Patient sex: F
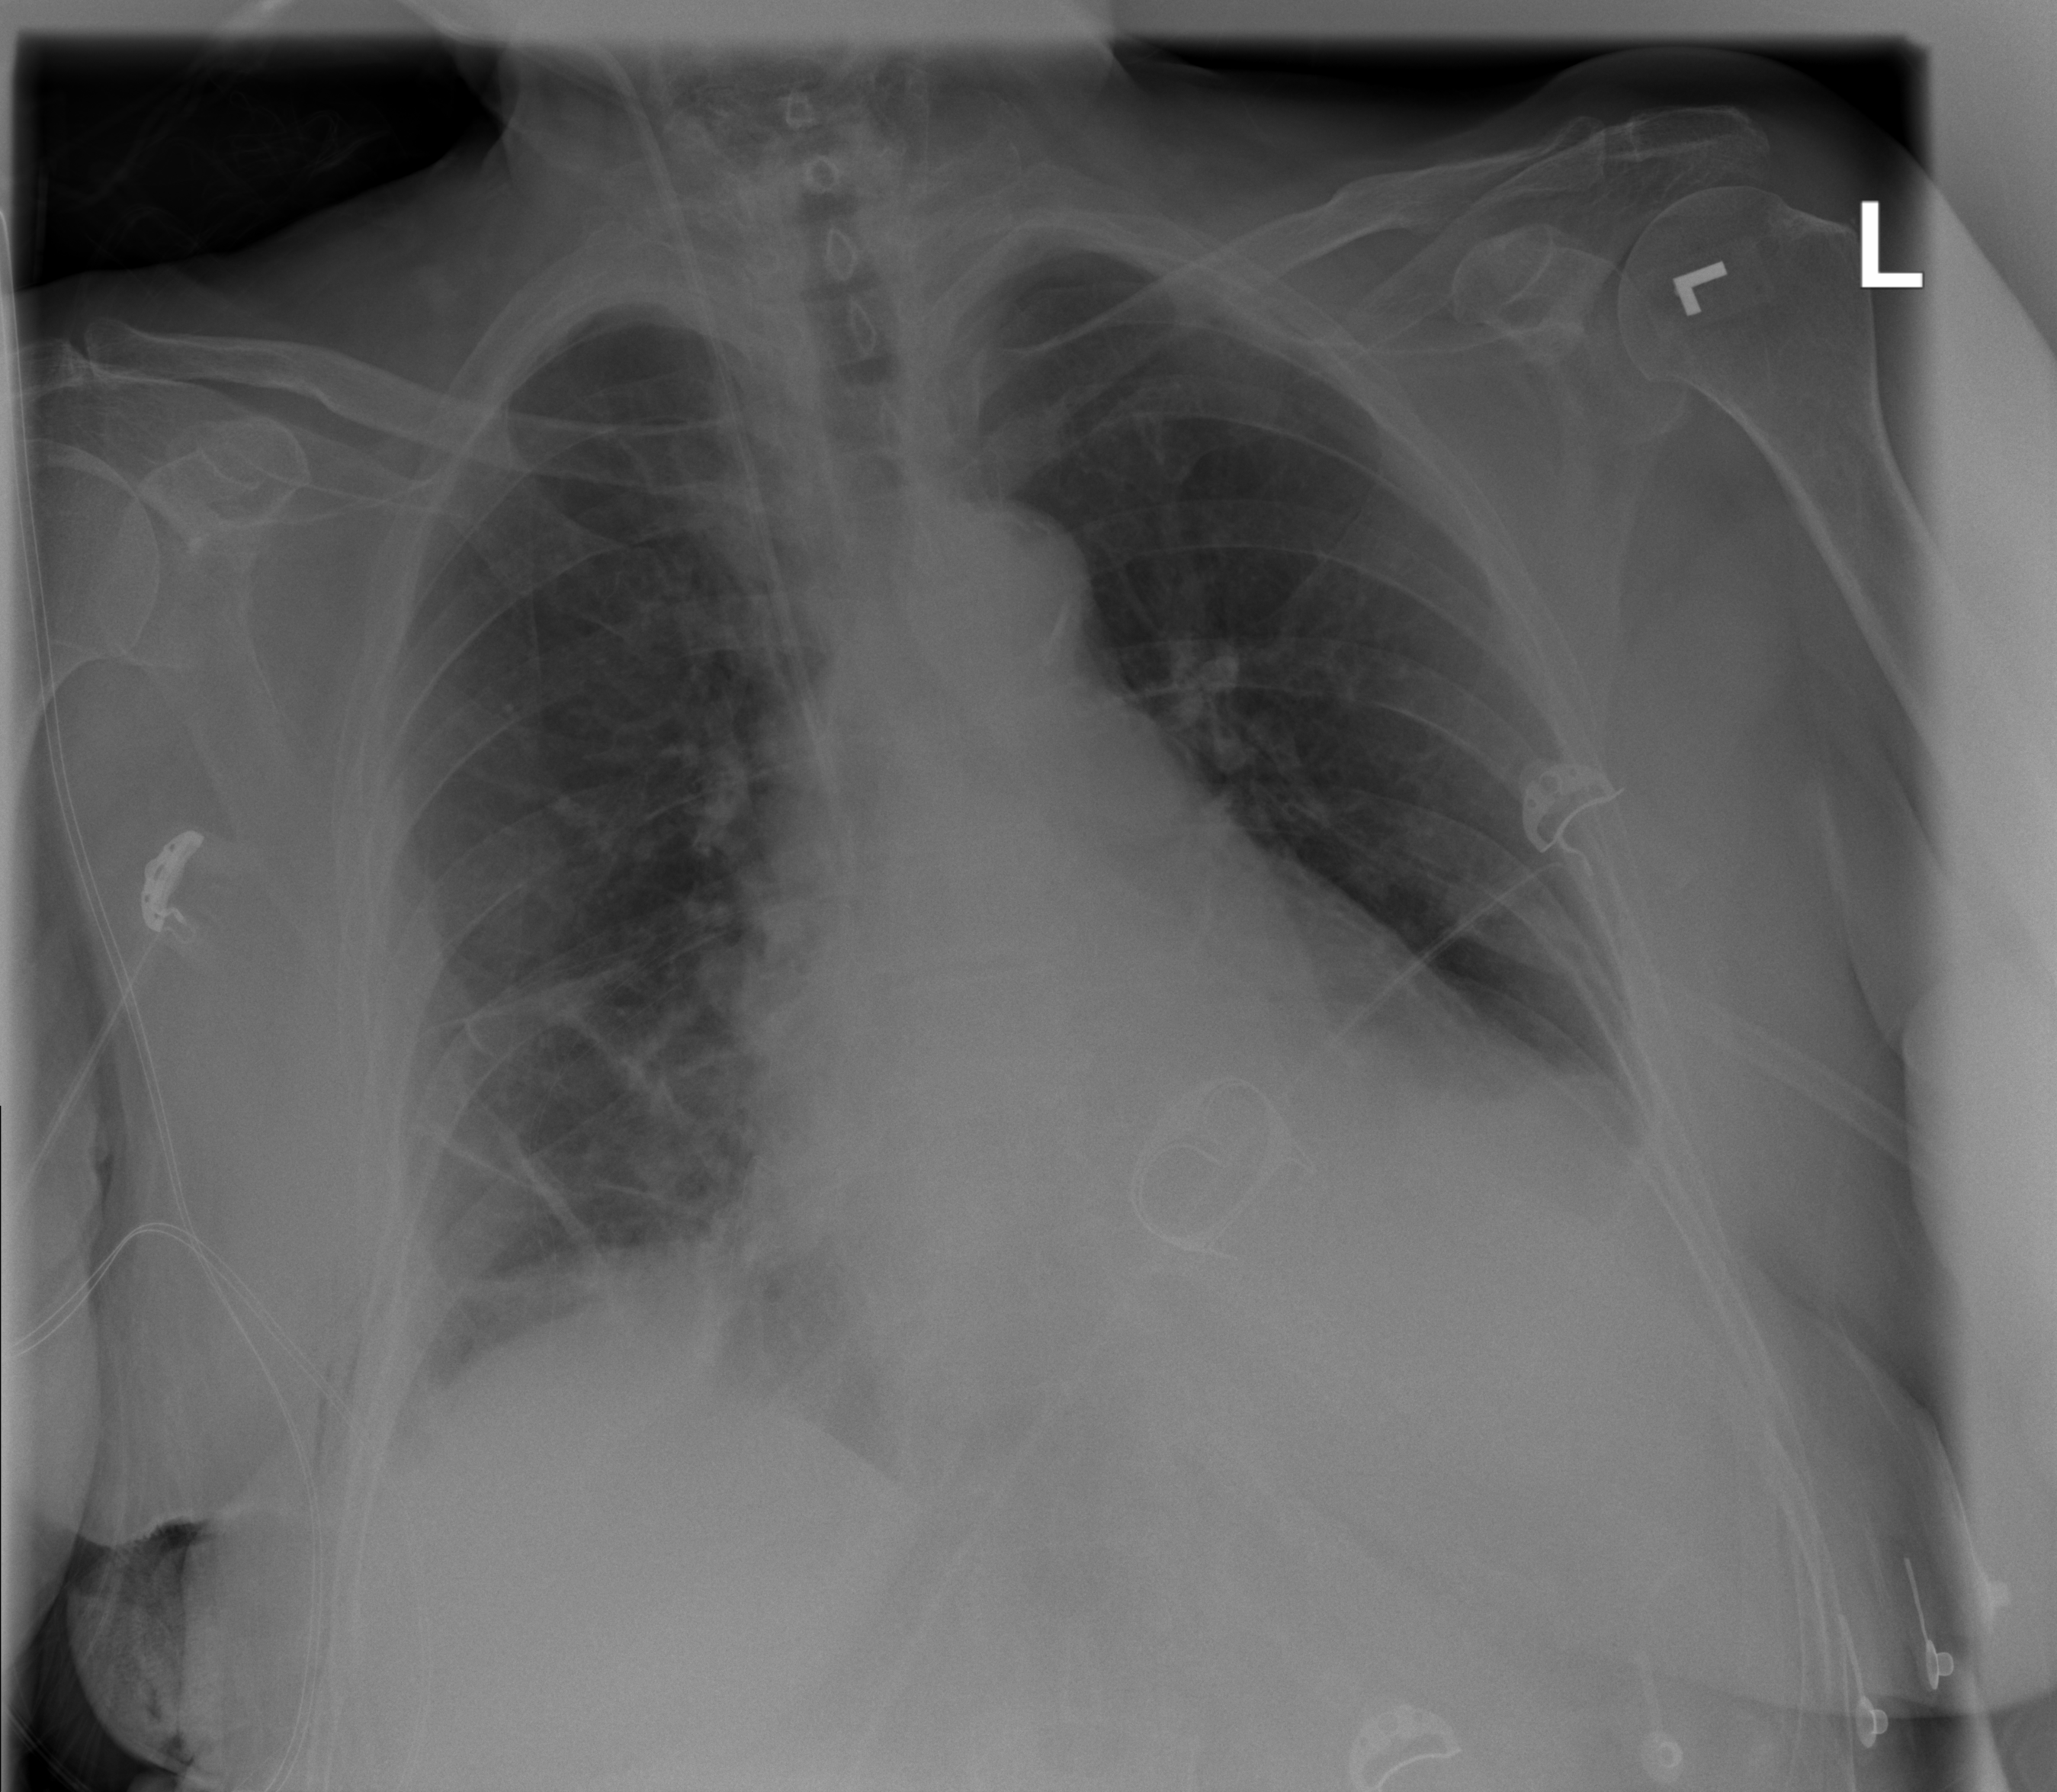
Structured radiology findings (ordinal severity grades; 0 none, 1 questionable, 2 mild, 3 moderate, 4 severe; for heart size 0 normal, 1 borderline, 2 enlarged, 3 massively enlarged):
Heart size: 2
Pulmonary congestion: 1
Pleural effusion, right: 2
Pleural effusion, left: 2
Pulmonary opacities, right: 2
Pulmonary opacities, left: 0
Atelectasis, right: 2
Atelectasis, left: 2